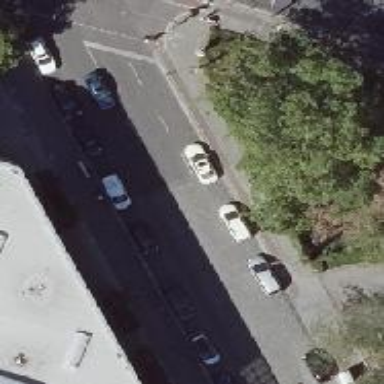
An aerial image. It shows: Taxi stand.